Field crop: maize
Growth stage: 2
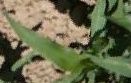
Species: maize